Field crop: maize
Growth stage: 2
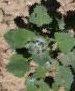
Species: chenopodium